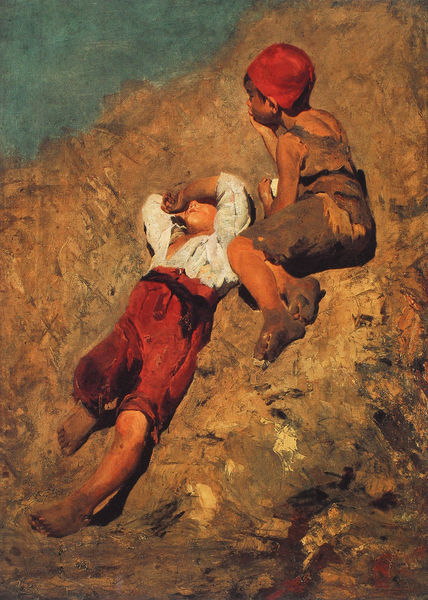
Titel: Zwei Bauernknaben am Abhang
Künstler: Franz von Lenbach
Institution: München, Städtische Galerie im Lanbachhaus
Schlagwörter: berg, blau, felsen, fuß, gemälde, meer, schlaf, wasser, weiß, gelb, sand, braun, hut, licht, gras, gürtel, rot, wiese, beige, haube, hemd, hose, kappe, mütze, arm, gesicht, zerrissen, bild, erde, natur, sonne, boden, kind, kinder, beine, füße, sommer, strand, ecke, liegen, ruhen, schlafen, buben, jungen, knaben, abhang, heiß, warm, hang, klein, junge, knie, oben, barfuss, lumpen, schlamm, unvollendet, geblendet, müde, dreck, müdigkeit, träumen, ausruhen, dreckig, impressionist, fes, fez, abgestützt, zerlumpt, infinito, zerlunpt, 1630, verrissen, schmutzige füße, bettelkinder